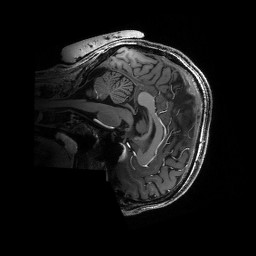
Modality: T1w
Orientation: sagittal
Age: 30
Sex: male
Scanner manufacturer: siemens
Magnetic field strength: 6.98 T
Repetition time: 3.1 s
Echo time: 0.00242 s